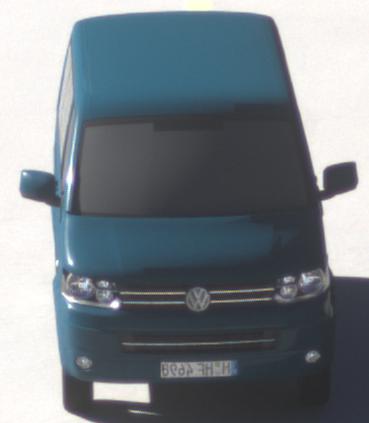
Make: VW Commercial Vehicles (Nutzfahrzeuge)
Model: T5 Multivan 2.0
Detailed model: T5 Multivan
Model produced from: 2009/09
Model produced until: 2013/06
Doors: 4
Color: blue
Road condition: dry road
Daytime: morning or afternoon
Contrast: high contrast